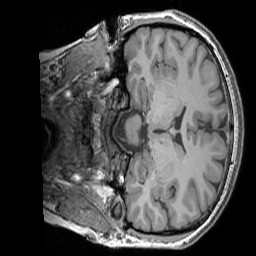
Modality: T1w
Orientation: coronal
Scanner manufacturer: siemens
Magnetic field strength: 3 T
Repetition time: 1.83 s
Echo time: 0.00303 s